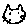
Label: cat